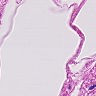
Metastatic tissue present: no